Question: I have a project with Ionic working fine in iOS (emulator and device), web and with a problem in Android.
I have used to create the project:
'''
ionic platform add android
'''
I open the project with Eclipse, everything is Ok, no errors, and CordovaLib is loading fine.
When I try to deploy in my device, I have this error:
'''
11-20 15:22:56.350: E/AndroidRuntime(10312): FATAL EXCEPTION: main
11-20 15:22:56.350: E/AndroidRuntime(10312): Process: com.ionicframework.congressapp251163, PID: 10312
11-20 15:22:56.350: E/AndroidRuntime(10312): java.lang.RuntimeException: Unable to start activity ComponentInfo{com.ionicframework.congressapp251163/com.ionicframework.congressapp251163.CordovaApp}: java.lang.NullPointerException
11-20 15:22:56.350: E/AndroidRuntime(10312): at android.app.ActivityThread.performLaunchActivity(ActivityThread.java:2447)
11-20 15:22:56.350: E/AndroidRuntime(10312): at android.app.ActivityThread.handleLaunchActivity(ActivityThread.java:2507)
11-20 15:22:56.350: E/AndroidRuntime(10312): at android.app.ActivityThread.access$900(ActivityThread.java:172)
11-20 15:22:56.350: E/AndroidRuntime(10312): at android.app.ActivityThread$H.handleMessage(ActivityThread.java:1308)
11-20 15:22:56.350: E/AndroidRuntime(10312): at android.os.Handler.dispatchMessage(Handler.java:102)
11-20 15:22:56.350: E/AndroidRuntime(10312): at android.os.Looper.loop(Looper.java:146)
11-20 15:22:56.350: E/AndroidRuntime(10312): at android.app.ActivityThread.main(ActivityThread.java:5692)
11-20 15:22:56.350: E/AndroidRuntime(10312): at java.lang.reflect.Method.invokeNative(Native Method)
11-20 15:22:56.350: E/AndroidRuntime(10312): at java.lang.reflect.Method.invoke(Method.java:515)
11-20 15:22:56.350: E/AndroidRuntime(10312): at com.android.internal.os.ZygoteInit$MethodAndArgsCaller.run(ZygoteInit.java:1291)
11-20 15:22:56.350: E/AndroidRuntime(10312): at com.android.internal.os.ZygoteInit.main(ZygoteInit.java:1107)
11-20 15:22:56.350: E/AndroidRuntime(10312): at dalvik.system.NativeStart.main(Native Method)
11-20 15:22:56.350: E/AndroidRuntime(10312): Caused by: java.lang.NullPointerException
11-20 15:22:56.350: E/AndroidRuntime(10312): at org.apache.cordova.PluginManager.getPlugin(PluginManager.java:191)
11-20 15:22:56.350: E/AndroidRuntime(10312): at org.apache.cordova.PluginManager.startupPlugins(PluginManager.java:114)
11-20 15:22:56.350: E/AndroidRuntime(10312): at org.apache.cordova.PluginManager.init(PluginManager.java:92)
11-20 15:22:56.350: E/AndroidRuntime(10312): at org.apache.cordova.CordovaWebView.loadUrlIntoView(CordovaWebView.java:383)
11-20 15:22:56.350: E/AndroidRuntime(10312): at org.apache.cordova.CordovaWebView.loadUrlIntoView(CordovaWebView.java:368)
11-20 15:22:56.350: E/AndroidRuntime(10312): at org.apache.cordova.CordovaWebView.loadUrl(CordovaWebView.java:344)
11-20 15:22:56.350: E/AndroidRuntime(10312): at org.apache.cordova.CordovaActivity.loadUrl(CordovaActivity.java:389)
11-20 15:22:56.350: E/AndroidRuntime(10312): at com.ionicframework.congressapp251163.CordovaApp.onCreate(CordovaApp.java:33)
11-20 15:22:56.350: E/AndroidRuntime(10312): at android.app.Activity.performCreate(Activity.java:5541)
11-20 15:22:56.350: E/AndroidRuntime(10312): at android.app.Instrumentation.callActivityOnCreate(Instrumentation.java:1093)
11-20 15:22:56.350: E/AndroidRuntime(10312): at android.app.ActivityThread.performLaunchActivity(ActivityThread.java:2411)
11-20 15:22:56.350: E/AndroidRuntime(10312): ... 11 more
'''
EDIT:
The plugins have not been copying to the Android Project :(

Help please ;) Thanks!!
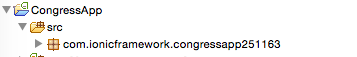
Answer: I had the same problem,but solved using this way.After creating the project first I build the project using the command 'ionic build android', then import it.if its not working try this
1.Remove the platform using 'ionic platform remove android'
2.Add the platform again,and run.